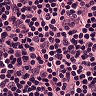
Metastatic tissue present: no